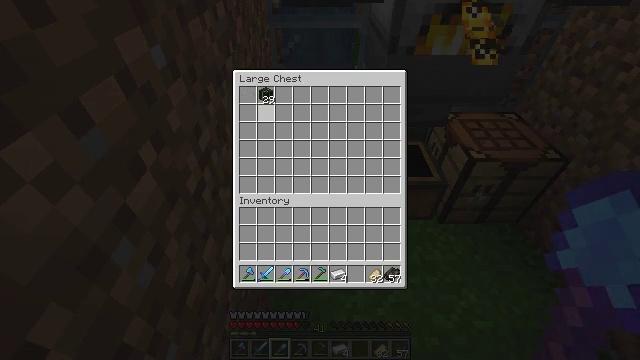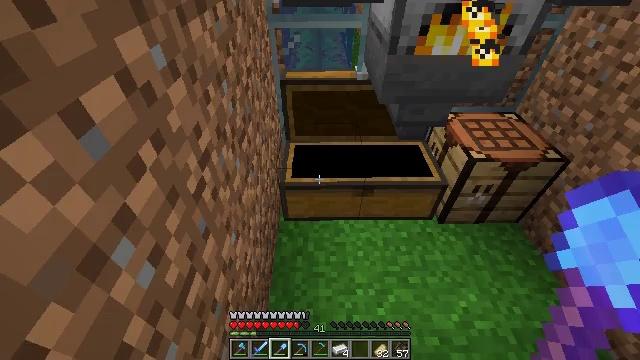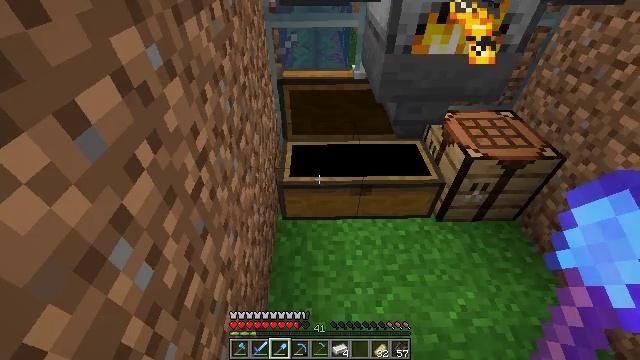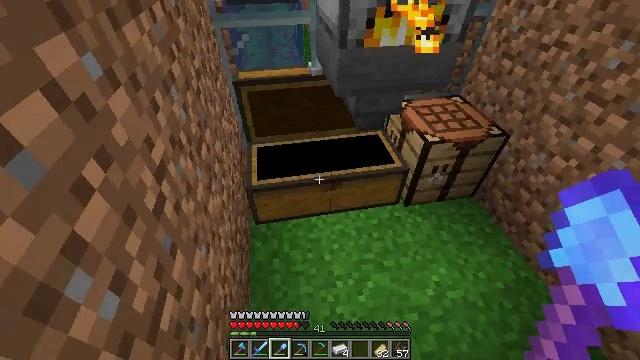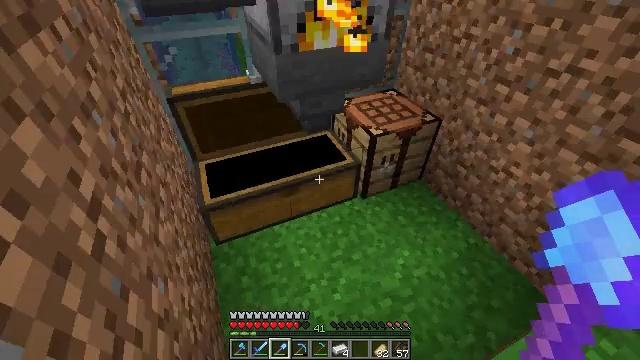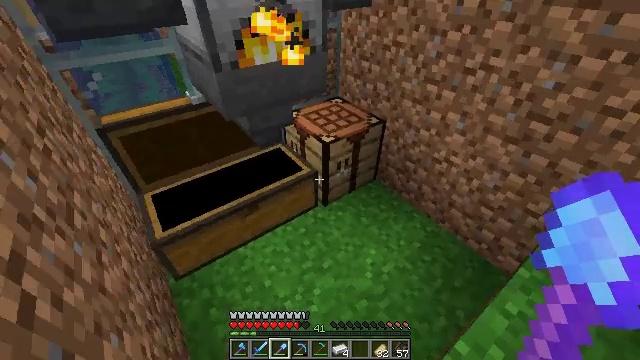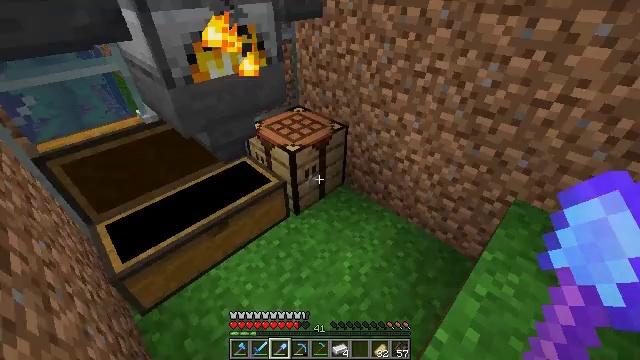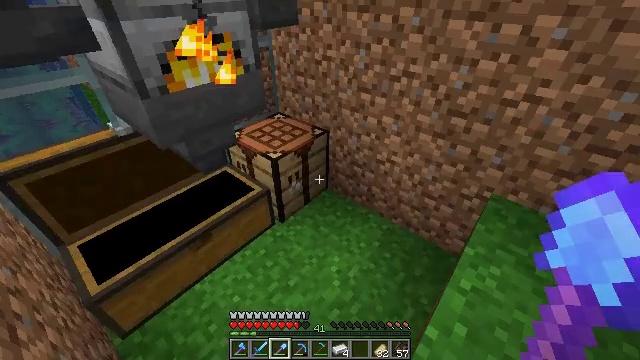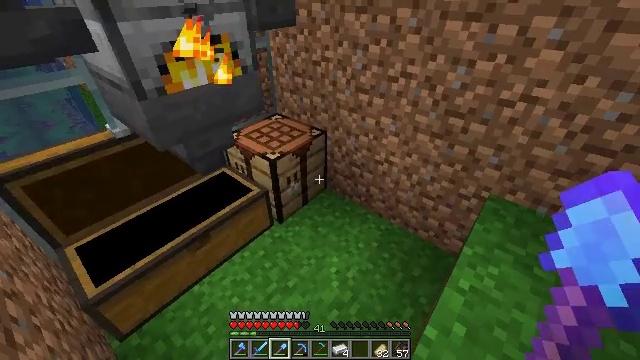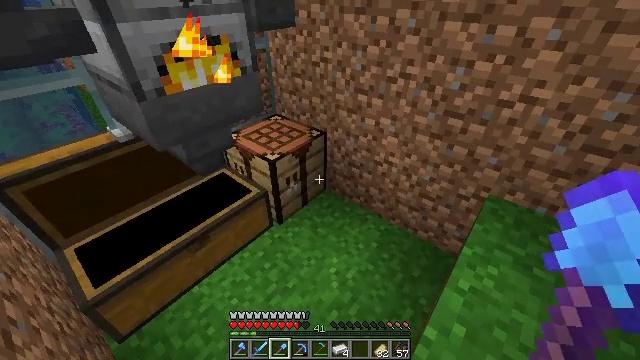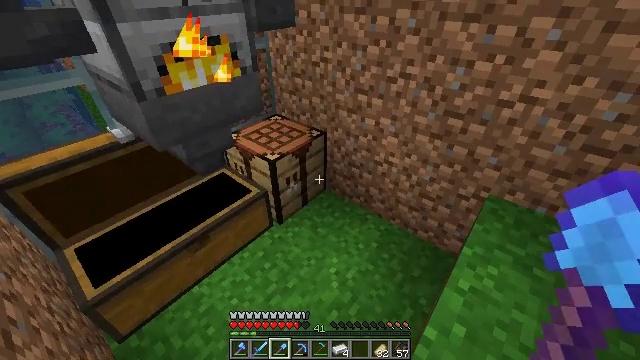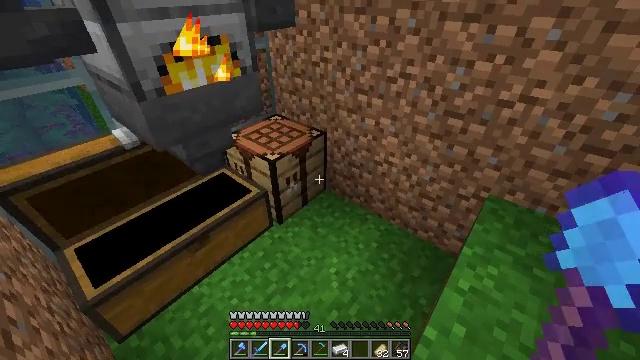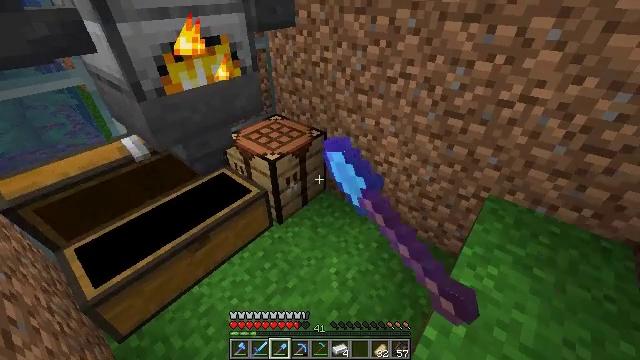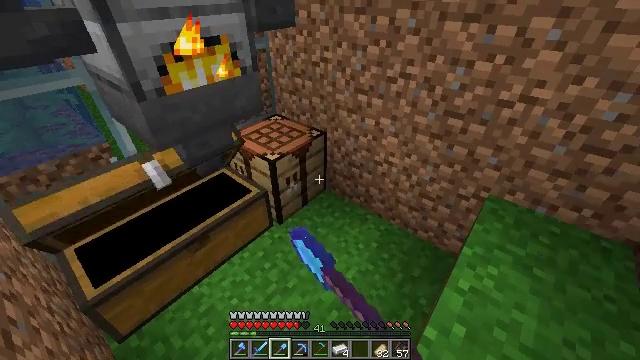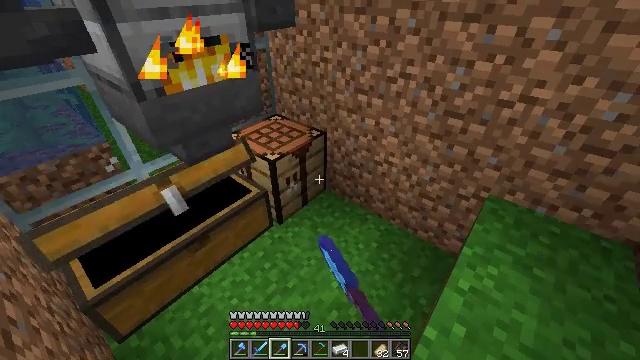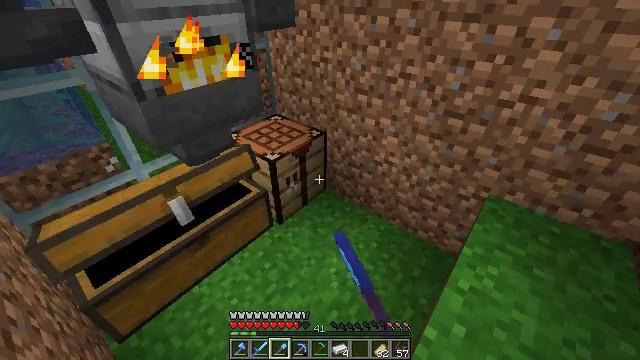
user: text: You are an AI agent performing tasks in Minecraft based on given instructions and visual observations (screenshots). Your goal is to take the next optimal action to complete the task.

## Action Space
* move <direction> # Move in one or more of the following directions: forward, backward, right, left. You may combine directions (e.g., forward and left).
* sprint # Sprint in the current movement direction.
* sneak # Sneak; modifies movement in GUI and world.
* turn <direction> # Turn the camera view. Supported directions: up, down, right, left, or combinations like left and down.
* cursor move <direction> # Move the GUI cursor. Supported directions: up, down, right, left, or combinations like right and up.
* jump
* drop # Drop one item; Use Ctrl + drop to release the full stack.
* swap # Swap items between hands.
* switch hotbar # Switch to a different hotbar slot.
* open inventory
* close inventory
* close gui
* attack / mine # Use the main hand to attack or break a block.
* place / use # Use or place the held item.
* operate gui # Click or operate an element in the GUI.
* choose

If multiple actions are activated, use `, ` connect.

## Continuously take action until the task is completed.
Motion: motion action
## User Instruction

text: Open the crafting table and craft a dried kelp block with kelp.
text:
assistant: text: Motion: no_op
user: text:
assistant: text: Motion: close gui
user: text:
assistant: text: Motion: turn right
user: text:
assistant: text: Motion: turn right
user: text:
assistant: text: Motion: turn right and up
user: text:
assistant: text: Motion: turn right and up
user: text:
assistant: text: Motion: turn right and up
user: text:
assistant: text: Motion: no_op
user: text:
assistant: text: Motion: no_op
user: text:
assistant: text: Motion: no_op
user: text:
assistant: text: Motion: use / place
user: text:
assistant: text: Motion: use / place
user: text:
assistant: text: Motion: use / place
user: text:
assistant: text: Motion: use / place
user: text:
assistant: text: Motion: use / place
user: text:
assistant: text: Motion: open gui
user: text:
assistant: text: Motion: no_op
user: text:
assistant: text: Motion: no_op
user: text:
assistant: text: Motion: no_op
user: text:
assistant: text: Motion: no_op
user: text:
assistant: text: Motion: no_op
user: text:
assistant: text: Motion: no_op
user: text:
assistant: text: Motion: no_op
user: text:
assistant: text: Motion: cursor move right
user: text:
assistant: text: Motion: cursor move right and down
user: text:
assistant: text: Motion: cursor move right and down
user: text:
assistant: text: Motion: cursor move right and down
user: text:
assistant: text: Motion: cursor move right and down
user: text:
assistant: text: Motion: cursor move right
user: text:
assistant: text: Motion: no_op